Question: When loading my webpage, I get the following errors:
'''
Error: [ng:areq] Argument 'LFSTD' is not a function, got undefined
Uncaught ReferenceError: controller is not defined
'''
The webpage i'm loading has the ng-app attribute in the body tag, and a Ionic tag has the ng-controller:
'''
<body ng-app="ia">
[...]
<ion-side-menu-content ng-controller="LFSTD">
'''
"ia" and "LFSTD" are both defined in app.js. The webpage does load the following static files correctly

This is app.js:
'''
angular.module('ia', ['ionic'])
.run(function ($ionicPlatform) {
$ionicPlatform.ready(function () {
controller('LFSTD', function($scope, $ionicSideMenuDelegate) {
$scope.toggleLeft = function() {
$ionicSideMenuDelegate.toggleLeft();
};
});
});
})
'''
I've been struggling with this, lurking stackoverflow and ionic/angular docs for quite a while. It might be worth saying that my project uses Django. Any idea what might be causing these errors?
'''
angular
.module('ia', ['ionic'])
.config(function ($routeProvider) {
$routeProvider
.when('/', {
templateUrl: 'create.html',
controller: 'LFSTD'
})
}
.run(function ($ionicPlatform) {
$ionicPlatform.ready(function () {
controller('LFSTD', function($scope, $ionicSideMenuDelegate) {
$scope.toggleLeft = function() {
$ionicSideMenuDelegate.toggleLeft();
};
});
});
})
'''
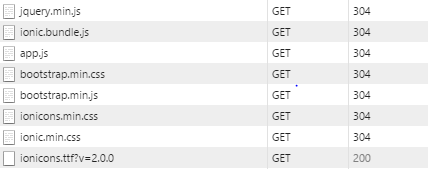
Answer: I was missing the .controller part in app.js. I thought I could include controllers in a function, but no. It needs to be directly after the angular.module. See updated question.